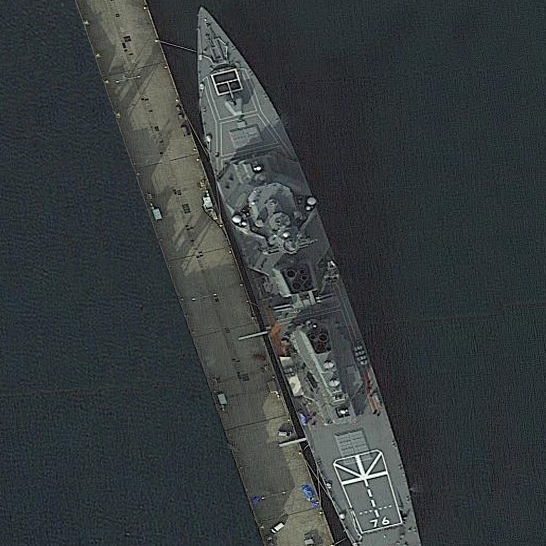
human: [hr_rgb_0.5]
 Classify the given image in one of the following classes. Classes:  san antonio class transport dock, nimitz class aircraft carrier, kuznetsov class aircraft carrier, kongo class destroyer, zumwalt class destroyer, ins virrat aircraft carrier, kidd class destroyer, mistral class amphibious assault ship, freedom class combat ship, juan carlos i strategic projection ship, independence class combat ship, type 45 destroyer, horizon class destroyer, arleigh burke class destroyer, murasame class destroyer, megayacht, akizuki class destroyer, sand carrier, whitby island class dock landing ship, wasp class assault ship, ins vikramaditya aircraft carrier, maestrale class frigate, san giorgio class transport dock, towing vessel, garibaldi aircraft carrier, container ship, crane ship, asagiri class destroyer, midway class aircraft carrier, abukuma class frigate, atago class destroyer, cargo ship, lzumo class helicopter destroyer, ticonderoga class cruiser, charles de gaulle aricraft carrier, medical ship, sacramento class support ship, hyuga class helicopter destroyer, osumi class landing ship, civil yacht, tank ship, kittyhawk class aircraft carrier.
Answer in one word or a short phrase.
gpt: Kongo class destroyer